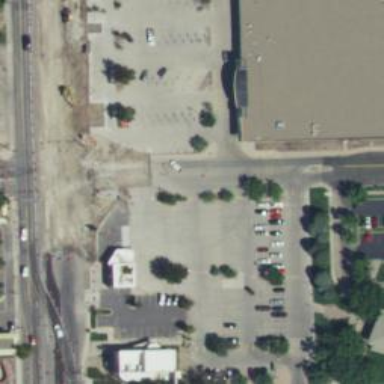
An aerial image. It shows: Parking space is available.